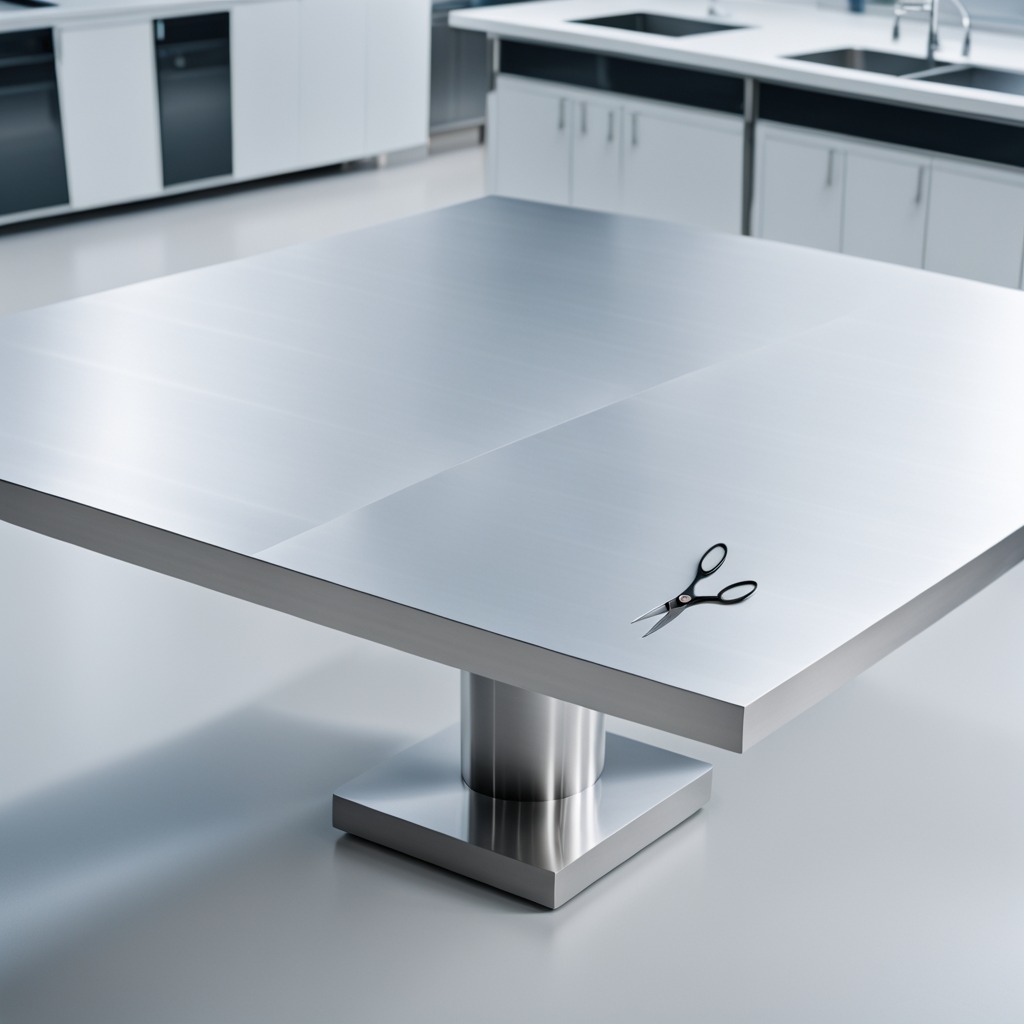
A scissor is lying on a stainless steel table in a high-end prototyping lab.